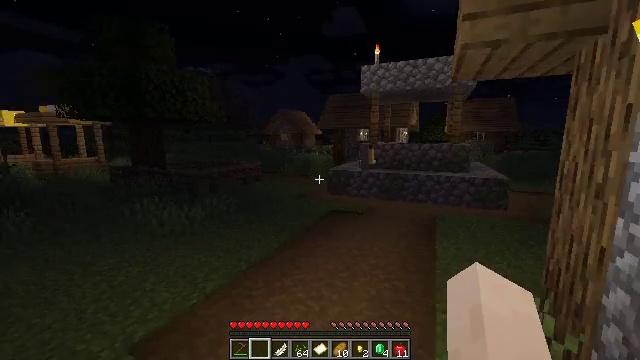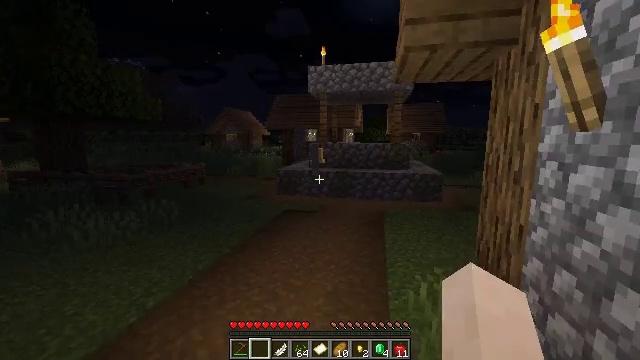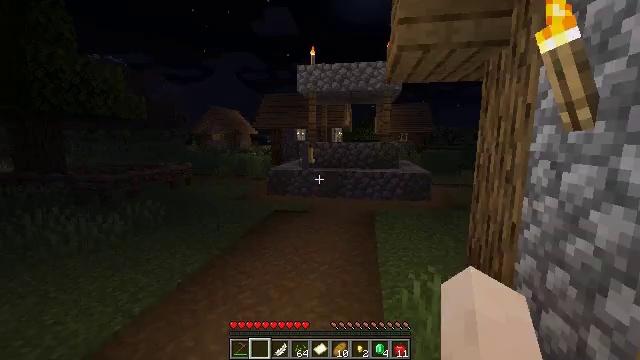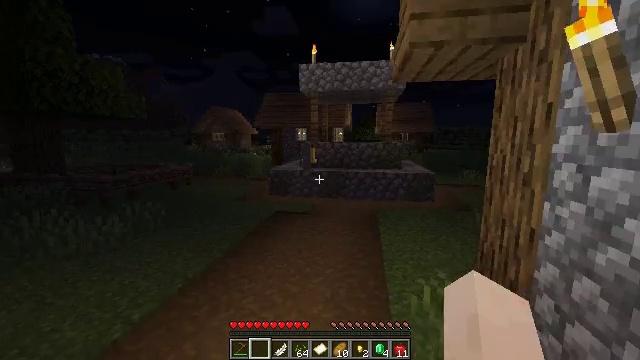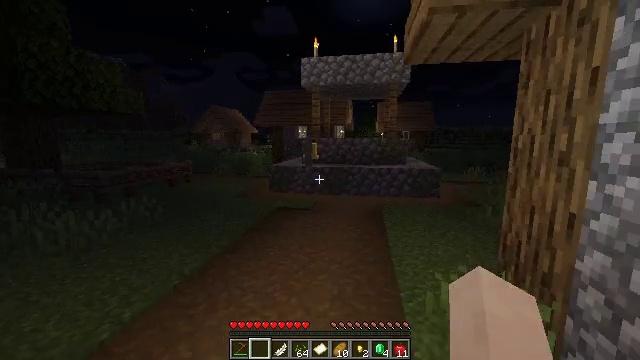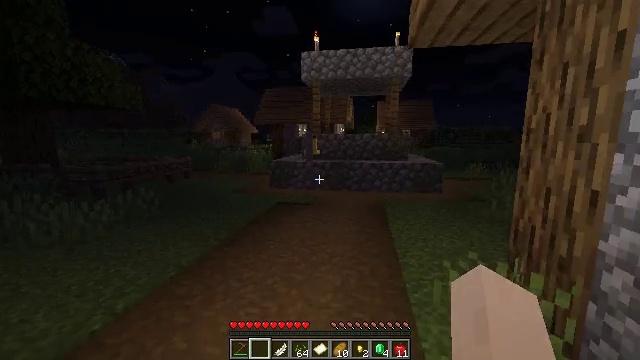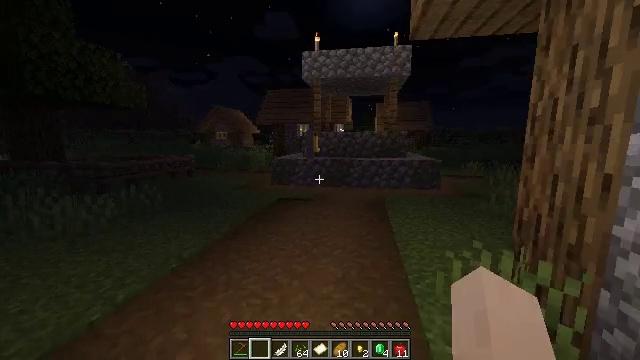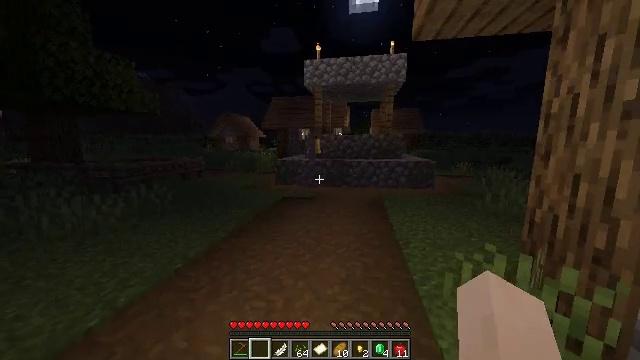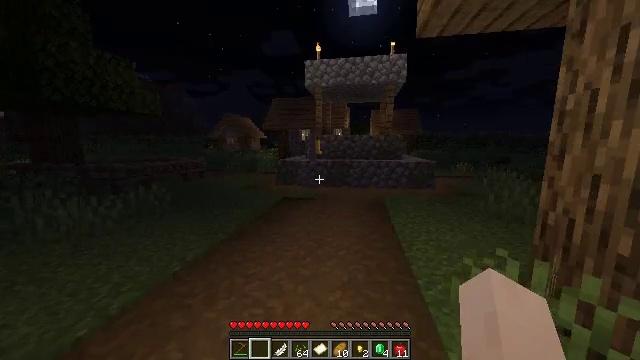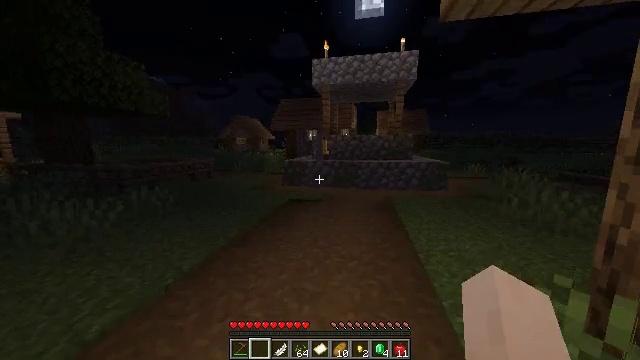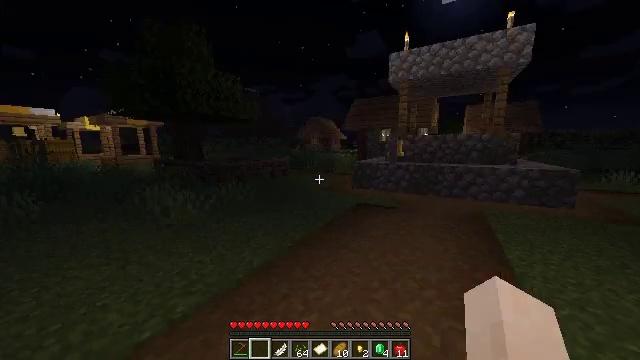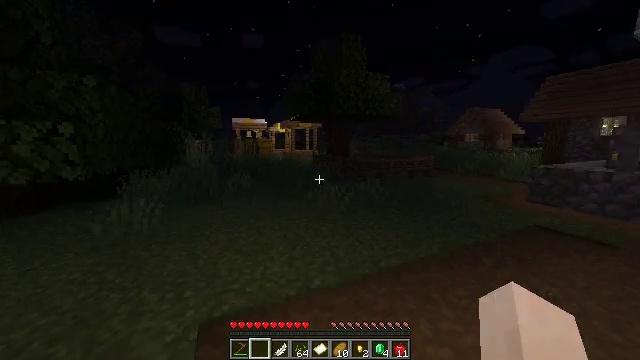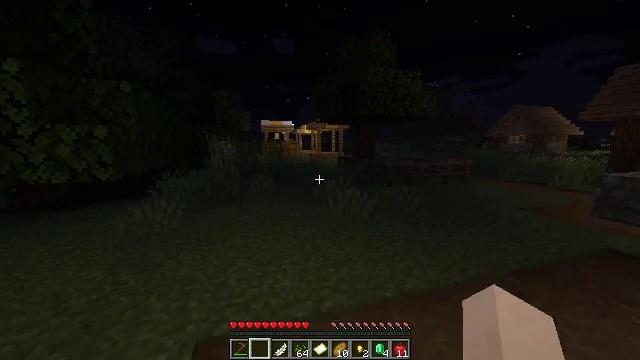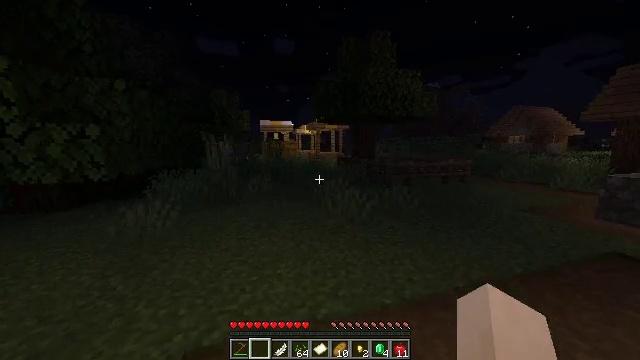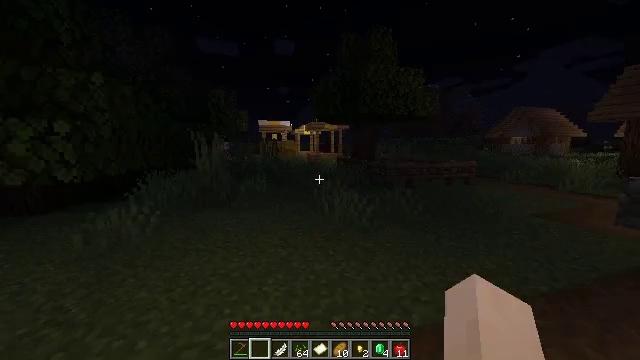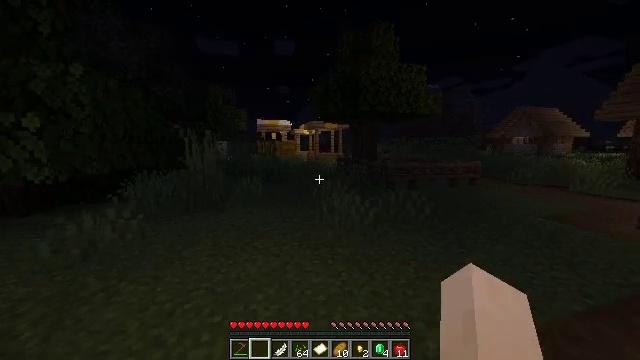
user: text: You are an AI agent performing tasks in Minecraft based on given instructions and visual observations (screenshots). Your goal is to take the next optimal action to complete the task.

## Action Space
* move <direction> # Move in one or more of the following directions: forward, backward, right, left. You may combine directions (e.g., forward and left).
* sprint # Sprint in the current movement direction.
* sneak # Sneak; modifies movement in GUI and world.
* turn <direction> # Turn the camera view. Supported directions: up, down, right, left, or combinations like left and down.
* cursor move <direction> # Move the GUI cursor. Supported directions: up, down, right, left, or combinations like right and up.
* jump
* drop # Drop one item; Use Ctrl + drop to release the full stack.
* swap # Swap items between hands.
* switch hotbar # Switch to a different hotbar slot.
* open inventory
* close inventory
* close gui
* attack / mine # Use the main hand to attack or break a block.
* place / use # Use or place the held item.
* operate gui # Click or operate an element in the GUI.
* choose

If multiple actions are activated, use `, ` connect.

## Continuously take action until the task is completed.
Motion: motion action
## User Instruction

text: Attack the oak door to gather it.
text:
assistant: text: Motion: move forward, turn right
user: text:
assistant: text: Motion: move forward, turn right
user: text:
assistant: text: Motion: move forward
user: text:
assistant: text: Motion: move forward
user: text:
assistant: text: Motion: move forward, sprint
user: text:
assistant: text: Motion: move forward, sprint
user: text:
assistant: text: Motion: move forward, sprint
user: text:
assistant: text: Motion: move forward, sprint
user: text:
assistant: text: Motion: move forward, turn left
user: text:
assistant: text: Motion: move forward, turn left
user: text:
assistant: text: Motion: move forward, turn left
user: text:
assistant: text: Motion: move forward, turn left
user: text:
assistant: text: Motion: move forward
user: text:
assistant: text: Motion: move forward
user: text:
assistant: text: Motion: move forward
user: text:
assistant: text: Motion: move forward
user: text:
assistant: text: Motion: move forward and move right
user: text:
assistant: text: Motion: move forward and move right
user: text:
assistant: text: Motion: move forward and move right
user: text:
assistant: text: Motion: move forward and move right
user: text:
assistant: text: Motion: move forward and move right
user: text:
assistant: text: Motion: move forward
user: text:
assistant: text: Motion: move forward
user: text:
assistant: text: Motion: move forward
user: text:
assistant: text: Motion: move forward
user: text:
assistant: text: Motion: move forward
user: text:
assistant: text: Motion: move forward
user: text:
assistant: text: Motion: move forward
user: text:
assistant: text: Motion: move forward
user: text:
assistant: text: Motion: move forward, turn right